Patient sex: M
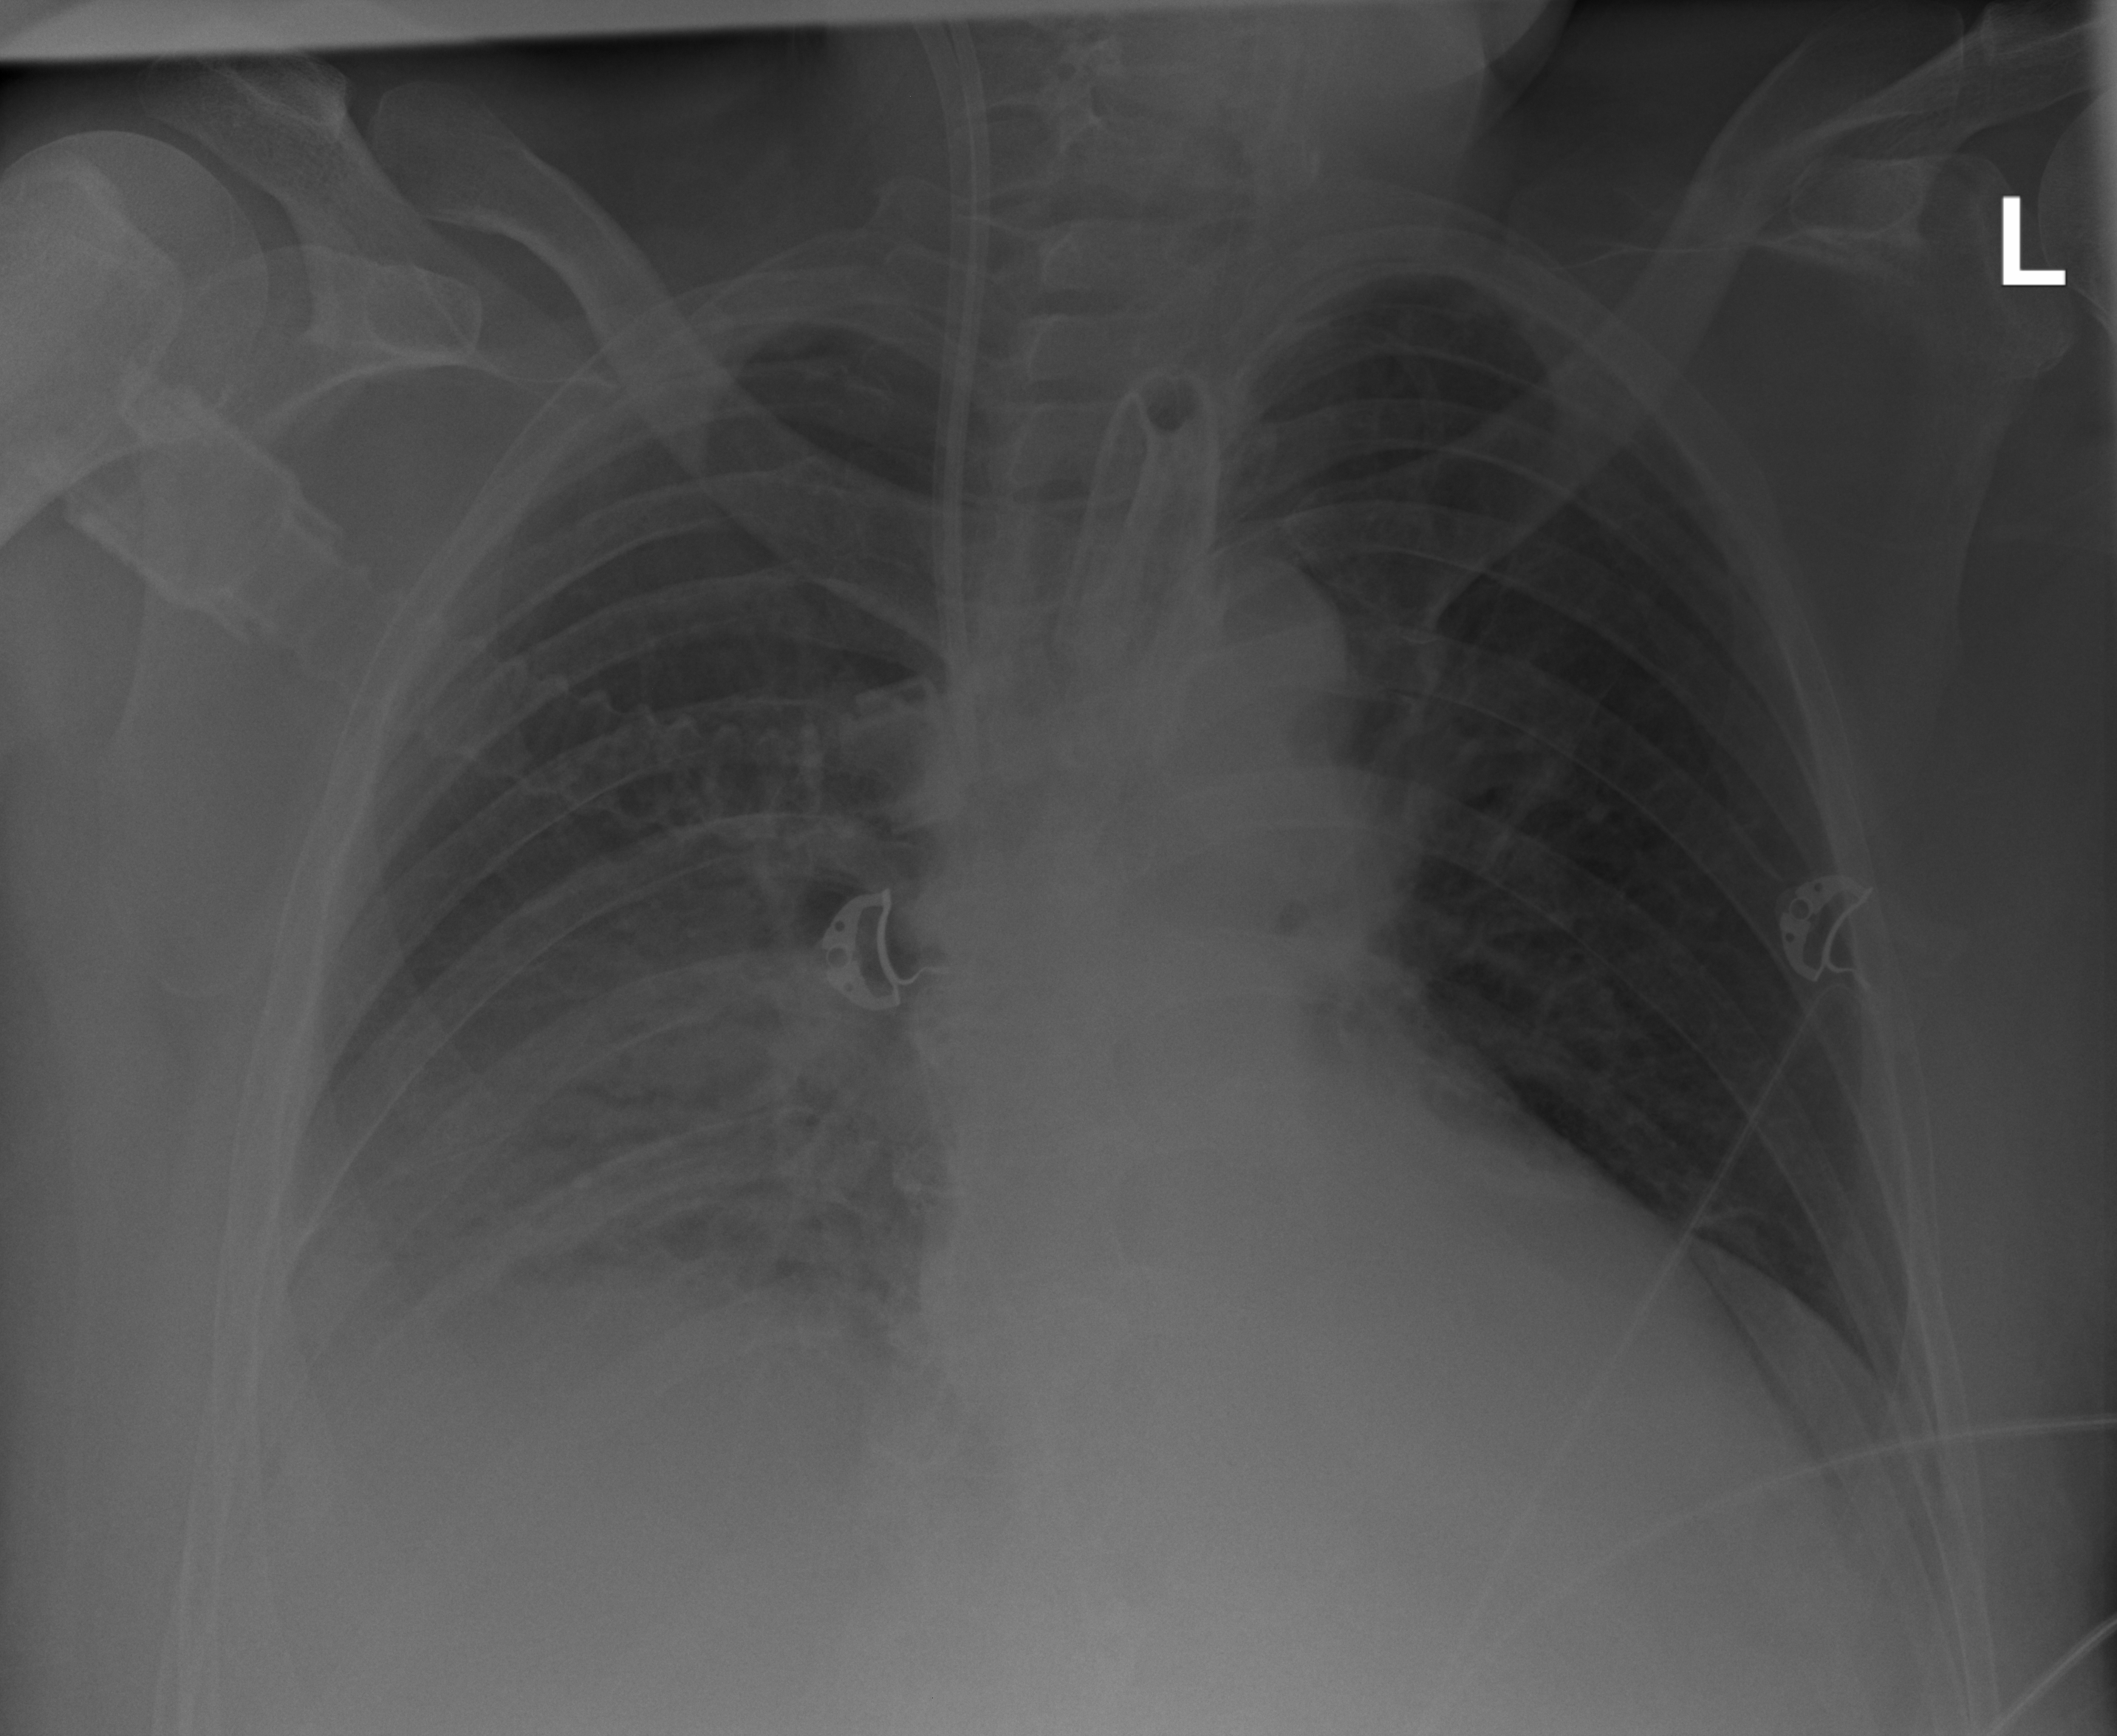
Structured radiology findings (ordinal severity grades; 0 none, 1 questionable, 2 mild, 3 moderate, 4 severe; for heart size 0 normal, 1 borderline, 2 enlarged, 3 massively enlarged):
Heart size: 1
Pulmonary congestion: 2
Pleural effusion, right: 2
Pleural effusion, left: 2
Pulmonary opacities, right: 2
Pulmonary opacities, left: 1
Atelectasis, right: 2
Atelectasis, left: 2